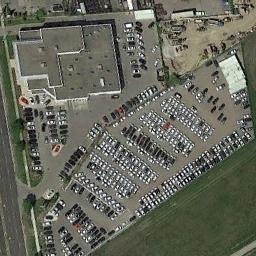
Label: parking_lot